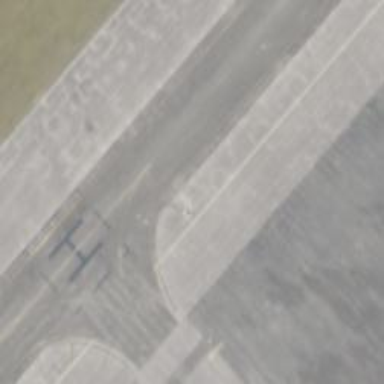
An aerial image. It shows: Image of taxiway at airport.